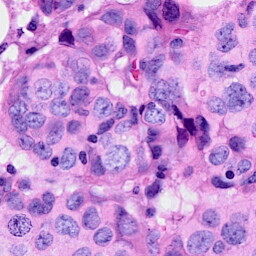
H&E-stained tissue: Breast